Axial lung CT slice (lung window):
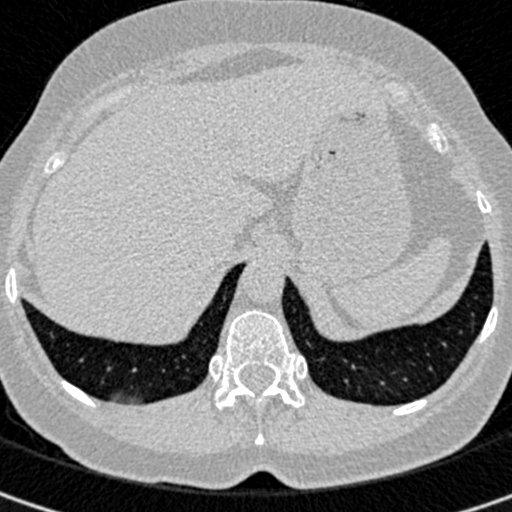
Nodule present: no